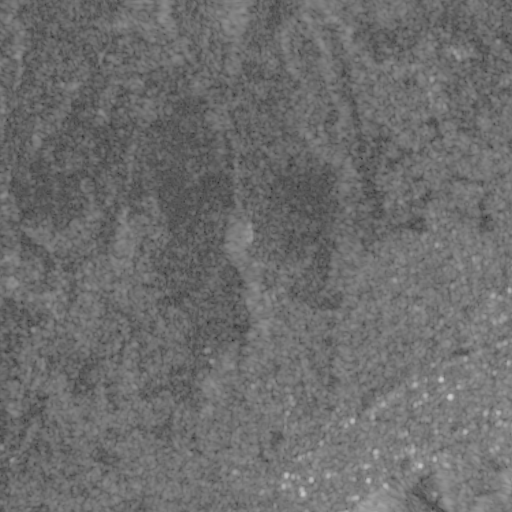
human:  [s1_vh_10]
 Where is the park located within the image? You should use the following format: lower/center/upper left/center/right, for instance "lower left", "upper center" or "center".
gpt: The park is located in the lower center of the image.
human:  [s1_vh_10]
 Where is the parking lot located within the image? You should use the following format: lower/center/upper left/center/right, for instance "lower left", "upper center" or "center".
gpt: The parking lot is located in the lower right of the image.
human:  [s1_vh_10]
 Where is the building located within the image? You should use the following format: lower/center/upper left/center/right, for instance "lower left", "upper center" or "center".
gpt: There is no building in the image.

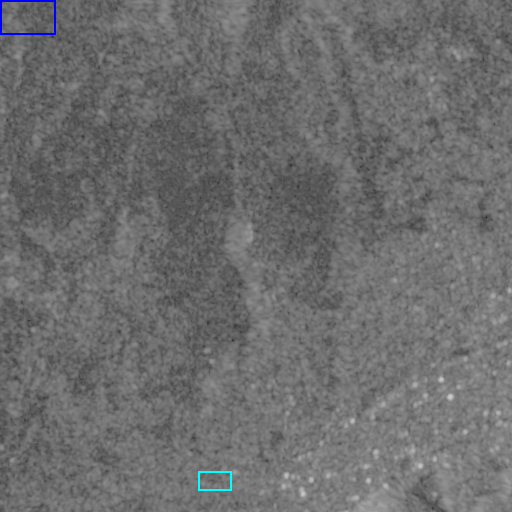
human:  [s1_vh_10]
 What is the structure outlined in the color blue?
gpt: The structure outlined in blue is a crop field.
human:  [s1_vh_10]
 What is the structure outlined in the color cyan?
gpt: The structure outlined in cyan is a park.
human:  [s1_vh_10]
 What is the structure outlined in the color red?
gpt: There is no red outline.